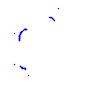
Particle: pion